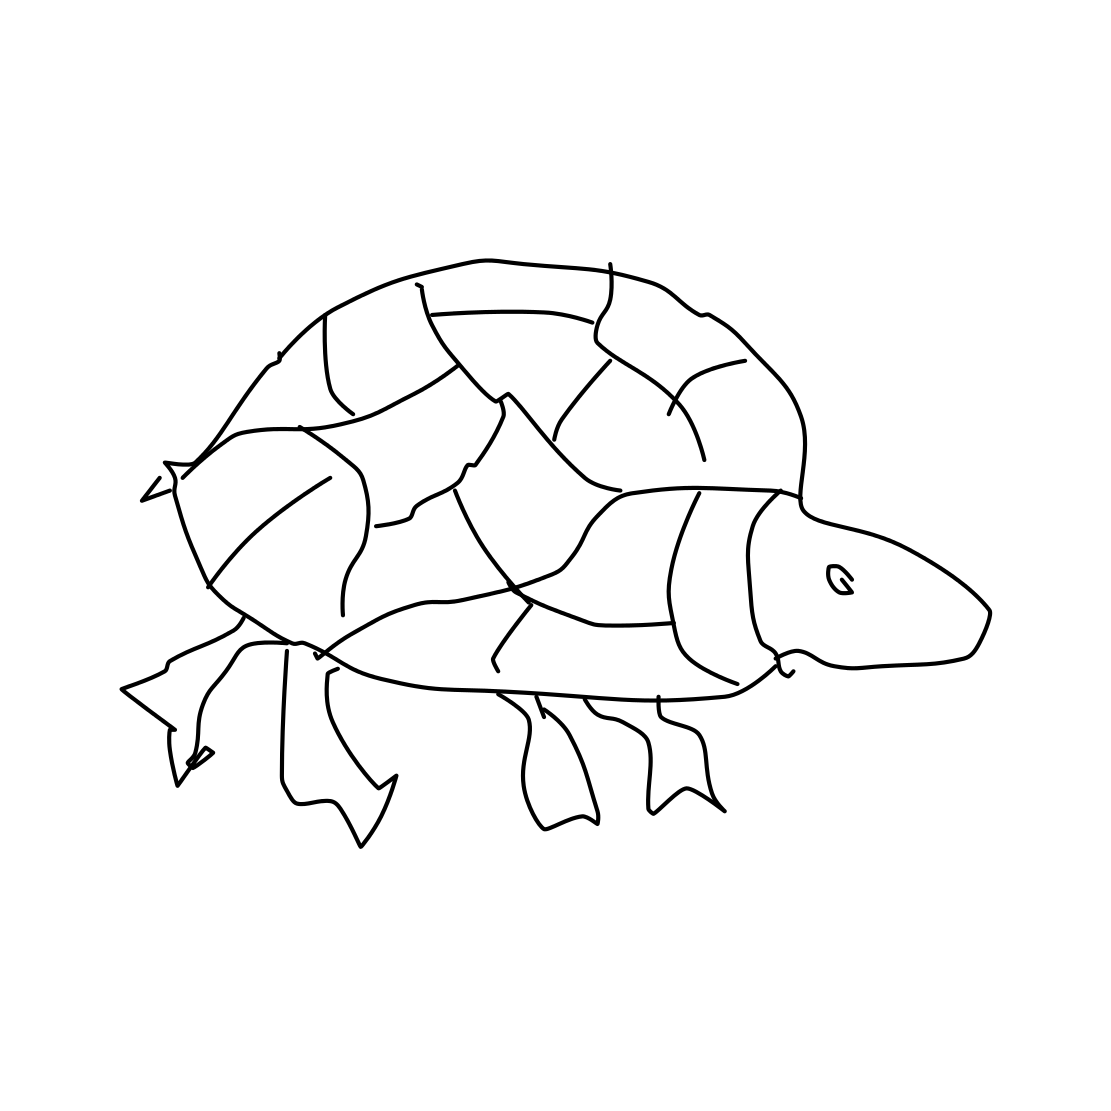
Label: sea turtle